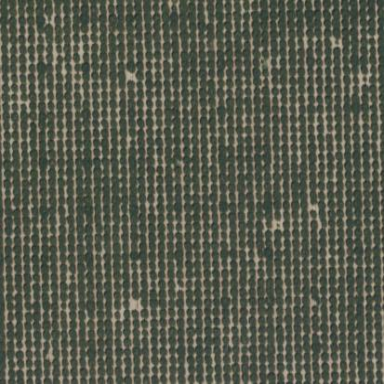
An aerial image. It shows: Orchard filled with persimmon trees.